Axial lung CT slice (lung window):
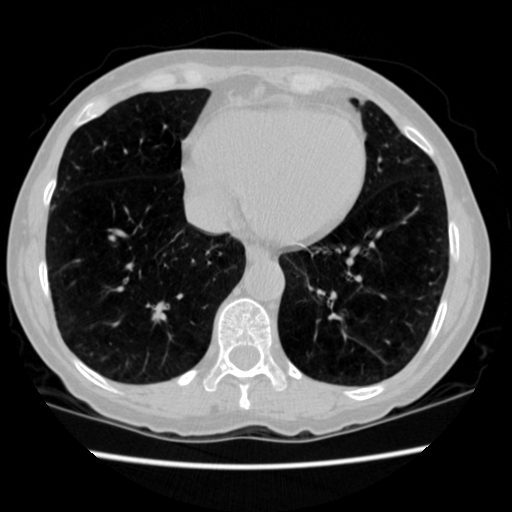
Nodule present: no